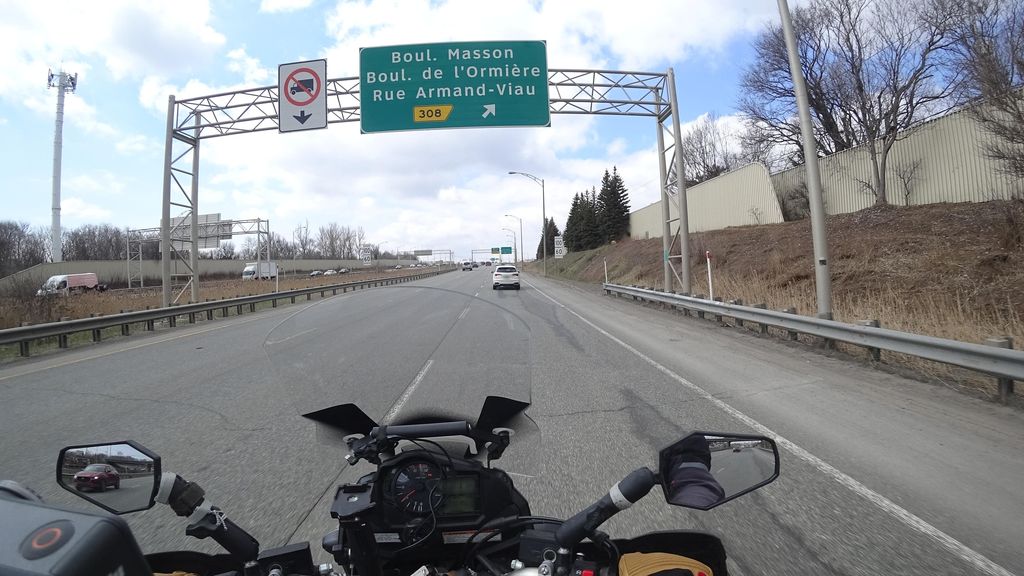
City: quebec_city